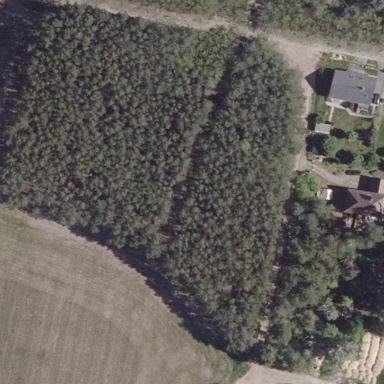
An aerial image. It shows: Deciduous forest dominated by broadleaved trees.